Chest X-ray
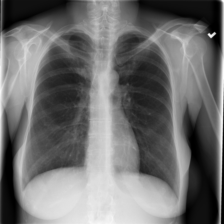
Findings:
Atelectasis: negative
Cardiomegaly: negative
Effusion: negative
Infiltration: negative
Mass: negative
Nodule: negative
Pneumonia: negative
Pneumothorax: negative
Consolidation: negative
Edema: negative
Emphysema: negative
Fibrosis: negative
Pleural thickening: negative
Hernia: negative